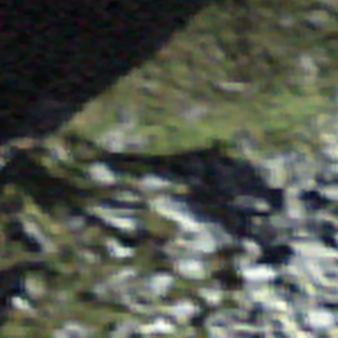
Label: other